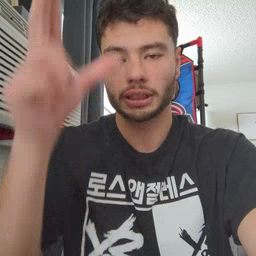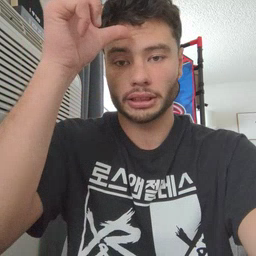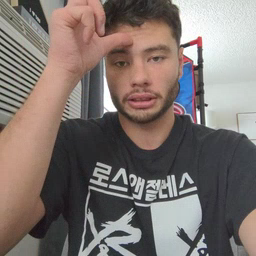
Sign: hen